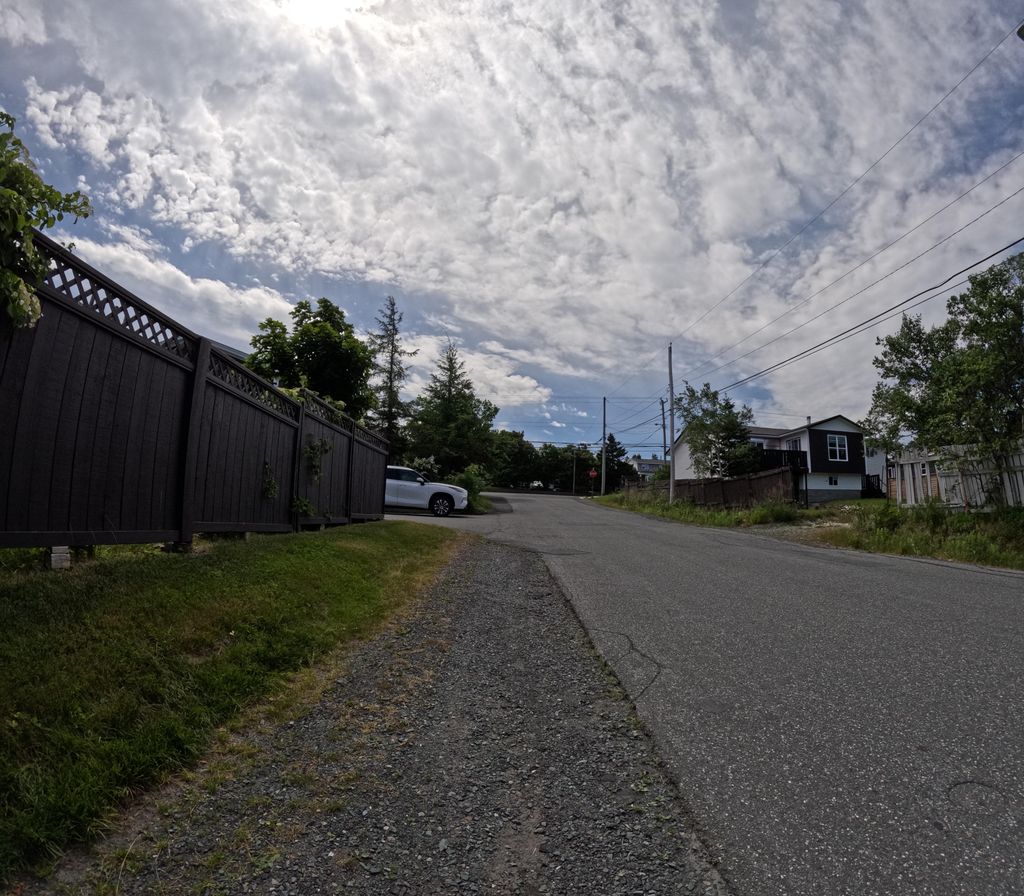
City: st_johns